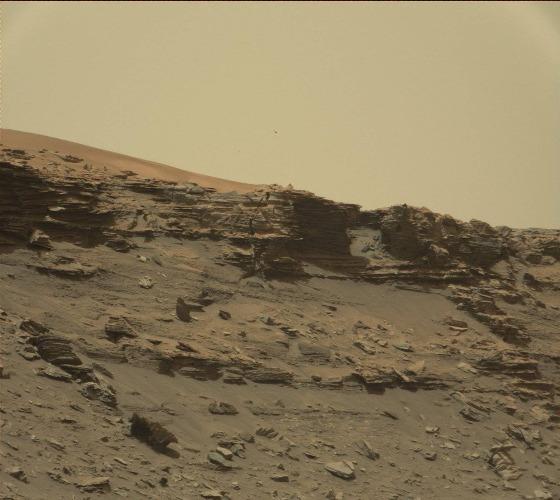
Terrain classes present: Bedrock, Gravel / Sand / Soil, Rock, Shadow, Sky / Distant Mountains